Interaction volume radius: 5 \u00c5
Interaction volume height: 20 \u00c5
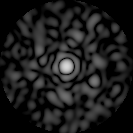
Disorder parameter: 0.7824